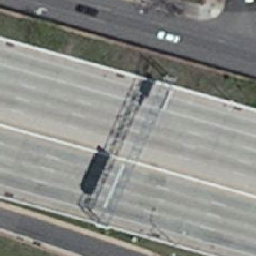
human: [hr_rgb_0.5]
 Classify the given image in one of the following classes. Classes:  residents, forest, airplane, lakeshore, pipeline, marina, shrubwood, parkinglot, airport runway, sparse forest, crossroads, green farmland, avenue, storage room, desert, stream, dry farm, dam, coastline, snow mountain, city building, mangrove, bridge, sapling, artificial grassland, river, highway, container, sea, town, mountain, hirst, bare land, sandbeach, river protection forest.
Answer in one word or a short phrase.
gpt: highway